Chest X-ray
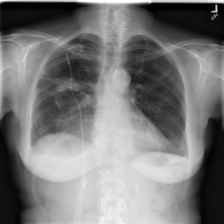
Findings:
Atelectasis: negative
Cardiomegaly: negative
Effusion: positive
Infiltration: negative
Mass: negative
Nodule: negative
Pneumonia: negative
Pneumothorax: positive
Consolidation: negative
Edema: negative
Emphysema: negative
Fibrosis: negative
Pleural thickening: negative
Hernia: negative